Aerial crown-view tile of a tropical tree (Barro Colorado Island, Panama), acquired 20250317:
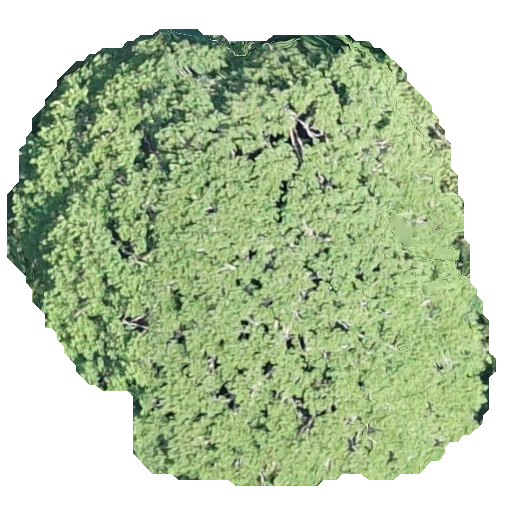
Species: Jacaranda copaia
GBIF accepted scientific name: Jacaranda copaia
Crown area: 257.671 m²